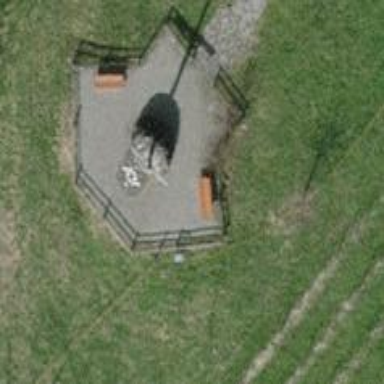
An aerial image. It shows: Memorial cross in the form of stele.